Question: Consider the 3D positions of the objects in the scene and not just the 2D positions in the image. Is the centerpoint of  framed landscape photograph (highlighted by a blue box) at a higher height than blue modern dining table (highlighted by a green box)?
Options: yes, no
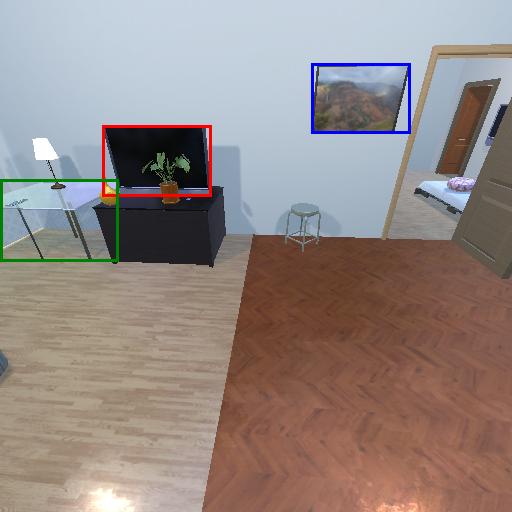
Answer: yes